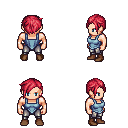
a pixel art fantasy rpg character, male body template, human, light skin, blue vest, metal pants, ruby red pixie cut hairstyle, brown shoes, four views (front, back, left, right), 2x2 character sprite sheet, small pixel art, hard edges, no anti-aliasing